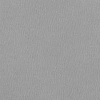
Atmospheric dust classification: dusty